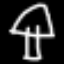
Label: mushroom